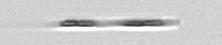
Label: Leptocylindrus